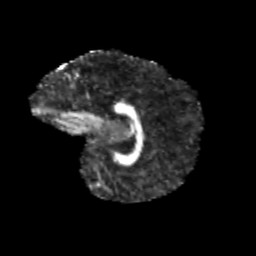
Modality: FA
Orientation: sagittal
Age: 11
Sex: female
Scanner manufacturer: siemens
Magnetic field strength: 3 T
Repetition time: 3.8 s
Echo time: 0.07 s